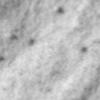
Label: no_change